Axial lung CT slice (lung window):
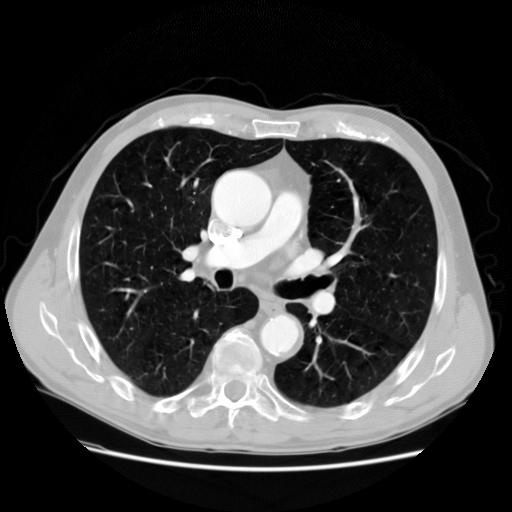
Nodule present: no